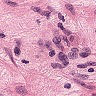
Metastatic tissue present: no